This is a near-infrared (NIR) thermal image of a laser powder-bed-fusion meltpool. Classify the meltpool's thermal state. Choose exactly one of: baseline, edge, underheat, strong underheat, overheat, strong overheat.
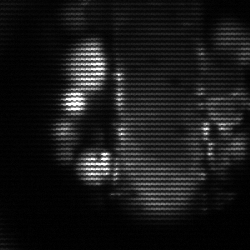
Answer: strong underheat